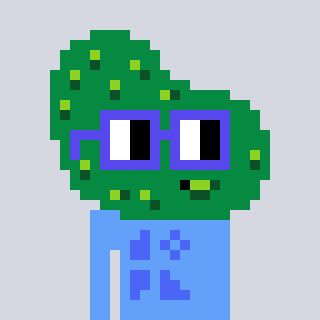
a pixel art character with square blue glasses, a pickle-shaped head and a blue-colored body on a cool background